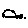
Label: square